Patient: sex M, age 77
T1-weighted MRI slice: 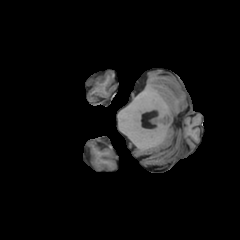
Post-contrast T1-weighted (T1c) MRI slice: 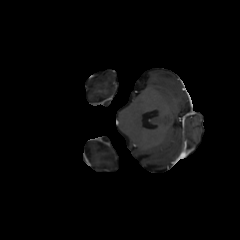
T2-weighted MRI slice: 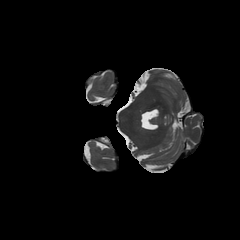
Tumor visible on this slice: no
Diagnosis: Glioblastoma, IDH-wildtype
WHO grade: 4